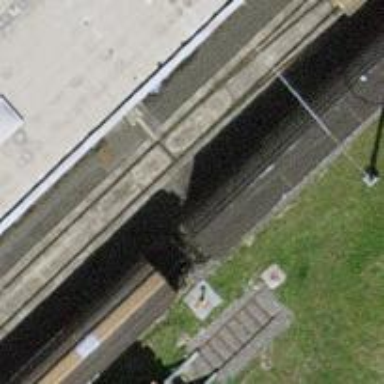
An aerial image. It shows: Railway switch.